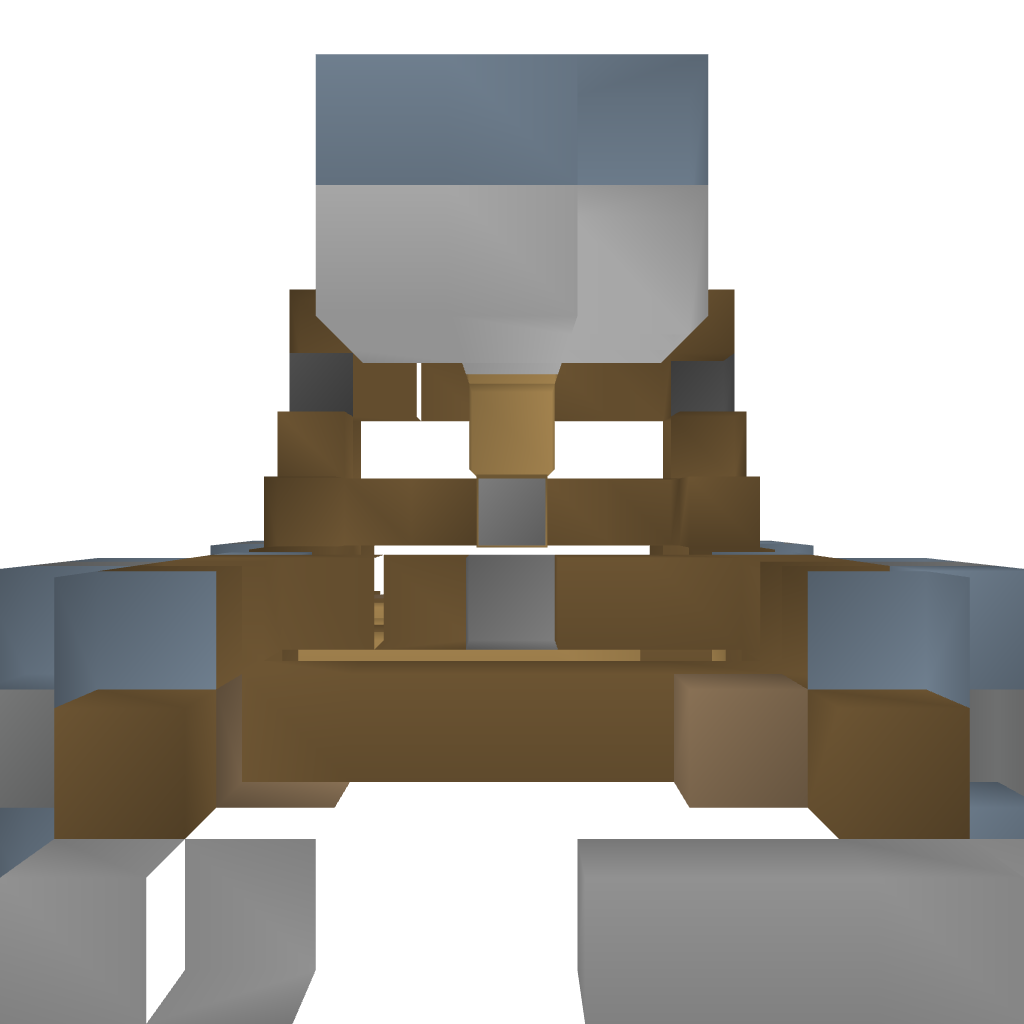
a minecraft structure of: catapult